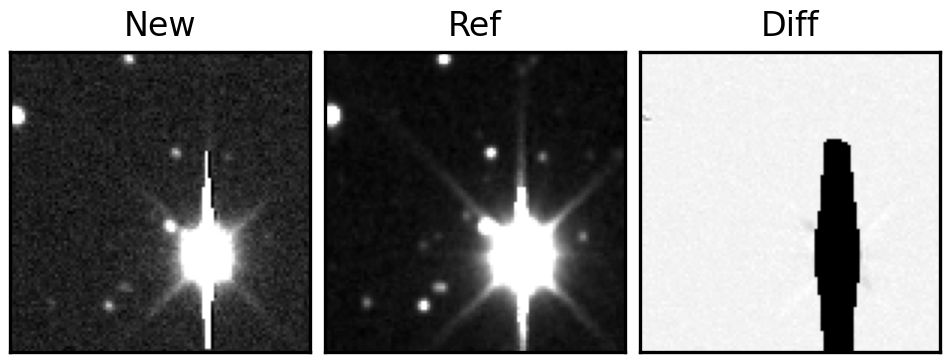
Label: bogus